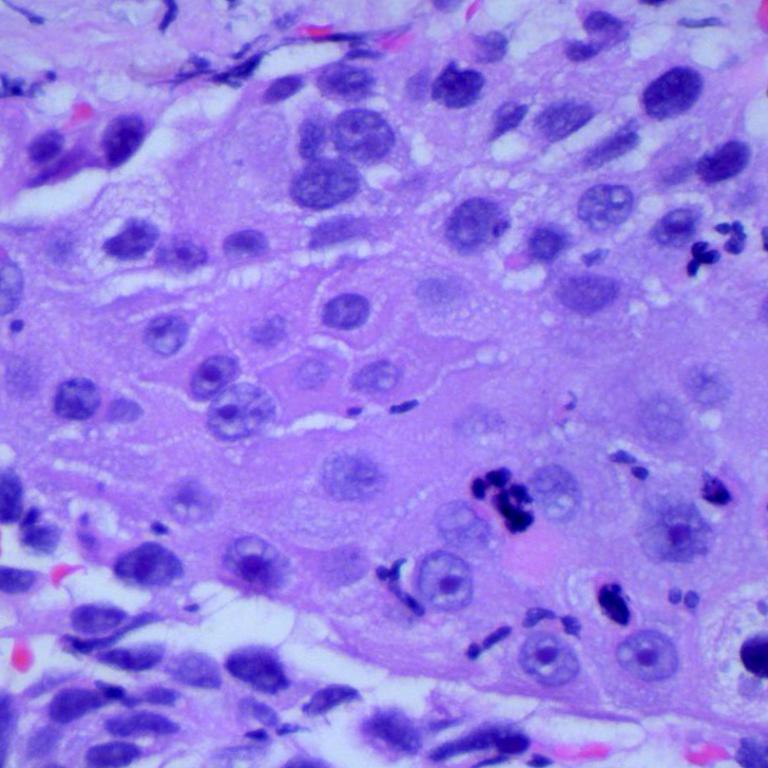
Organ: lung
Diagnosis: squamous carcinomas